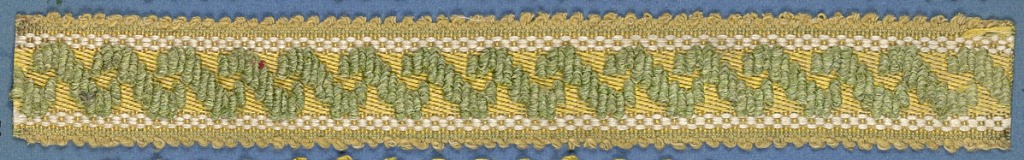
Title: Trimming
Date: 19th century
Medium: silk Technique: woven
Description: Trimming fragment in a design of green ribbons on a tan ground with white stripes; picot edges.